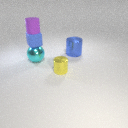
small blue rubber cube below small purple rubber cylinder